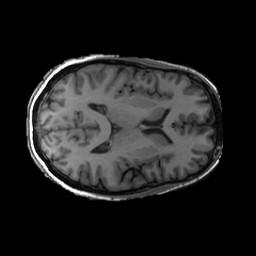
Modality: T1w
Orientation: axial
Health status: ill
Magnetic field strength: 3 T